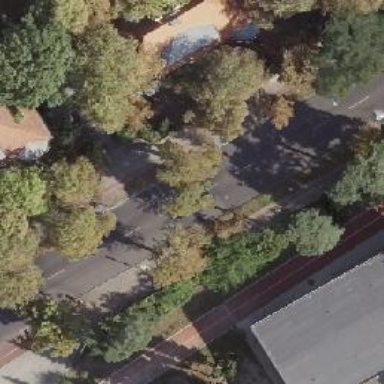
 featuring sidewalks on both sides and cycle track."